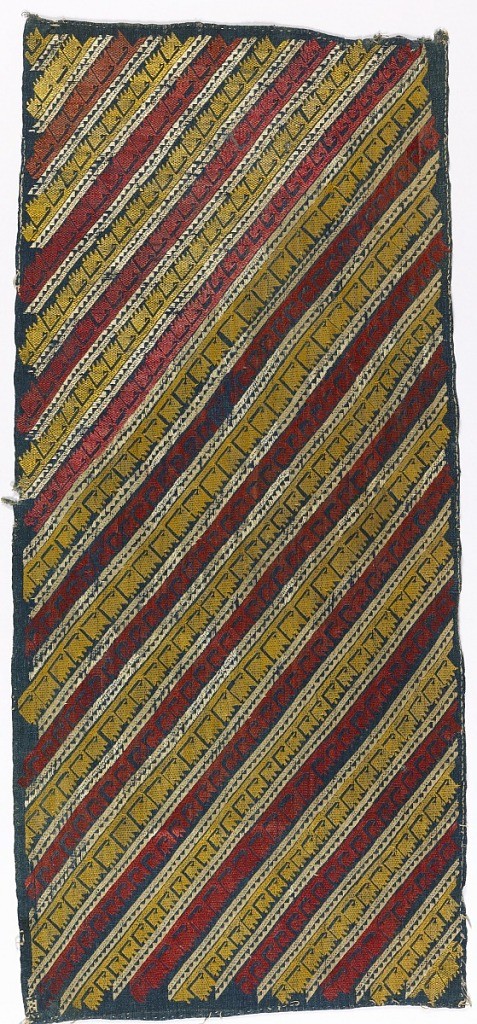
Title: Textile
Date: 18th century
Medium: silk embroidery on linen foundation Technique: embroidered in counted running stitches on plain weave foundation
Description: Coarse blue linen tabby embroidered with saw-tooth bands of white separating diagonal rows of red and yellow running stitch which reserve rows of backward L-shaped forms.